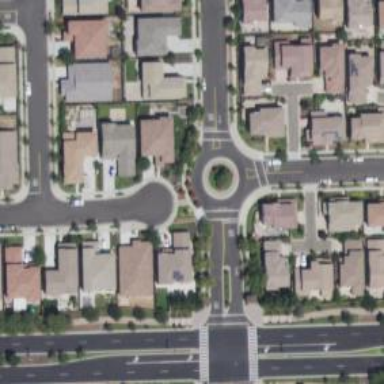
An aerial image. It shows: Turning circle on the road.